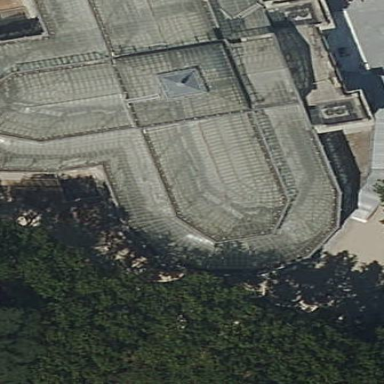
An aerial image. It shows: Building with glass round roof.